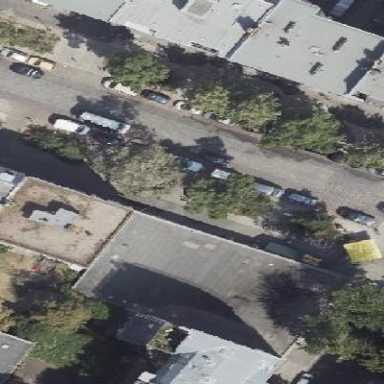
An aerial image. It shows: Street side parking area with sett surface.